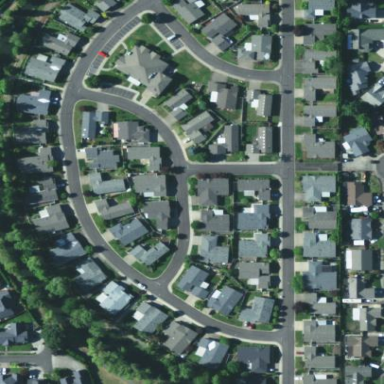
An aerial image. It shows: Gated residential area.